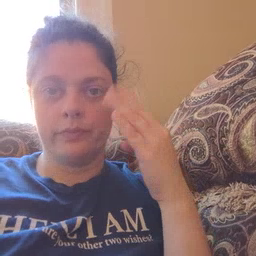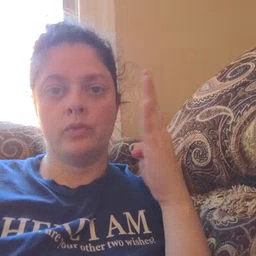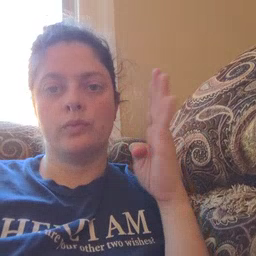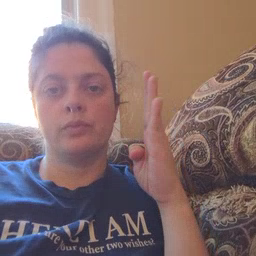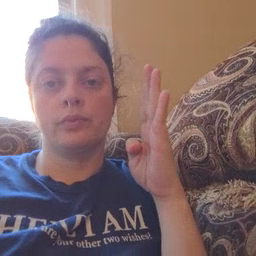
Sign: blue